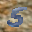
Label: 5